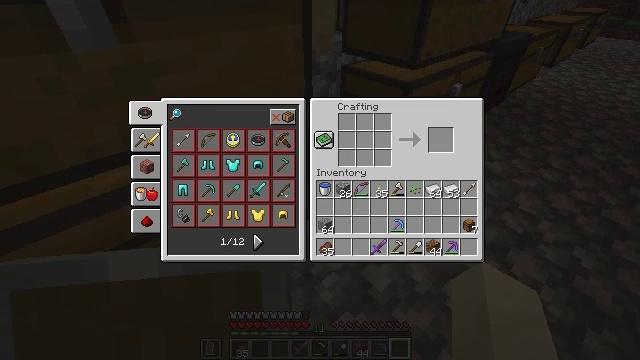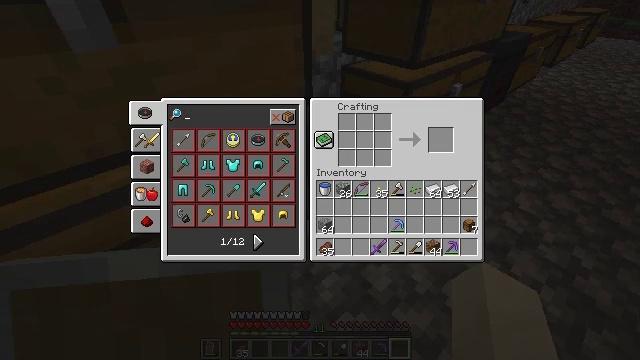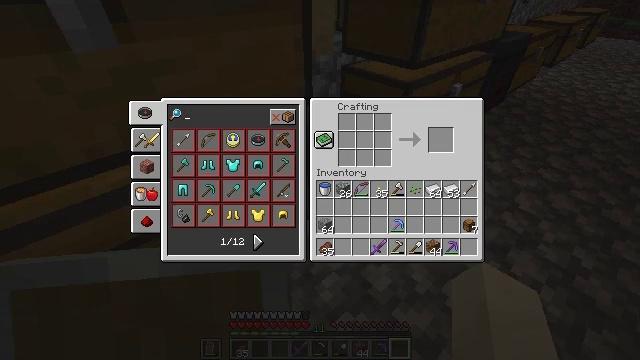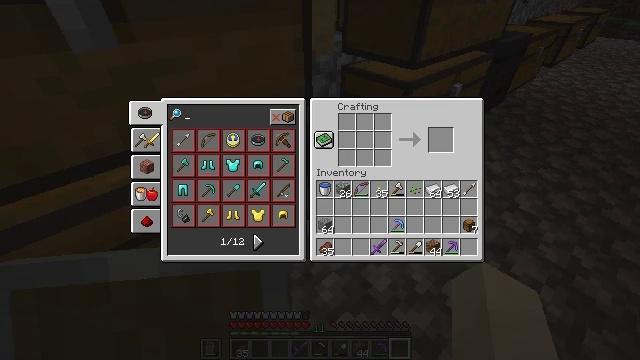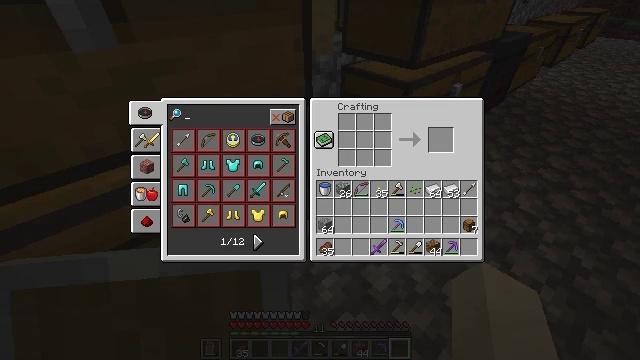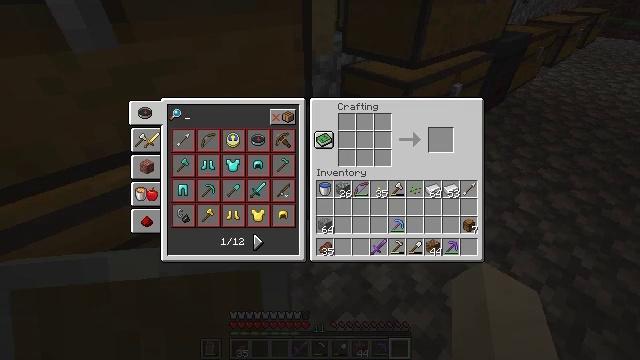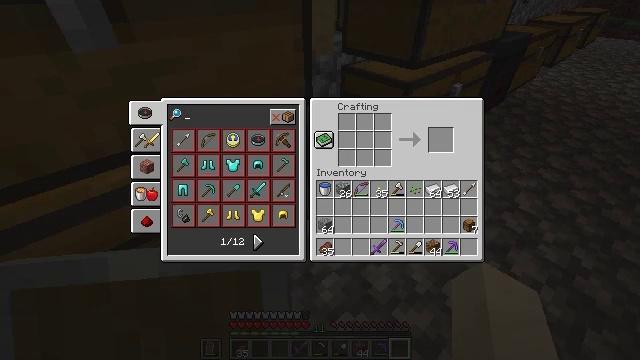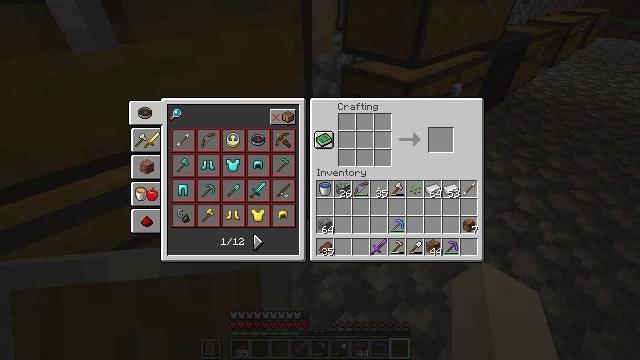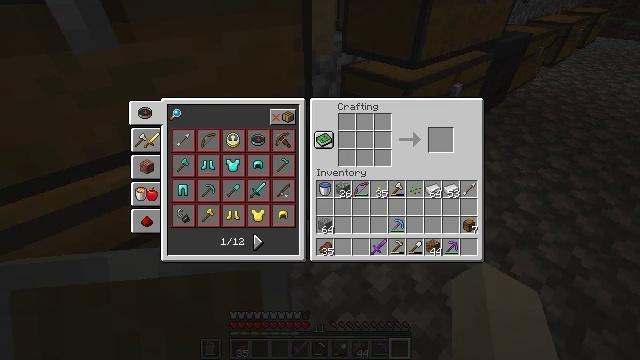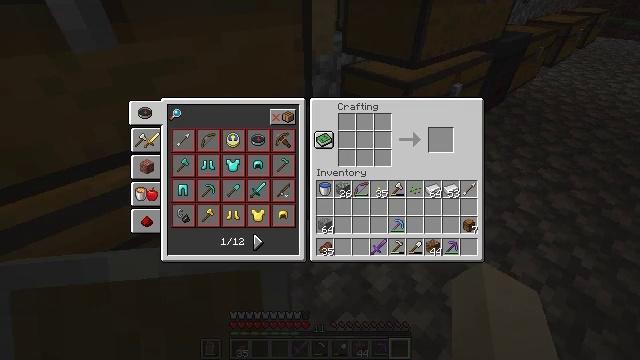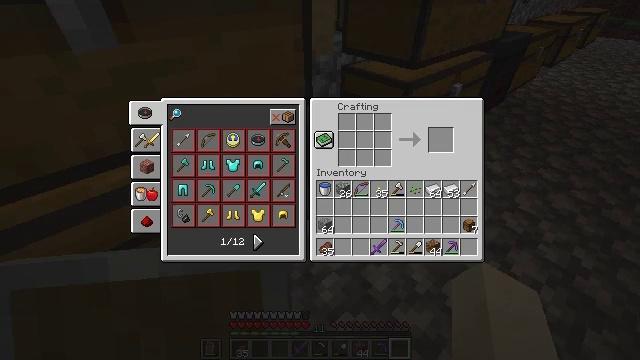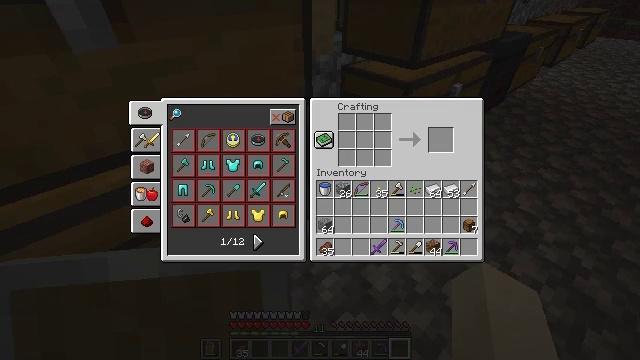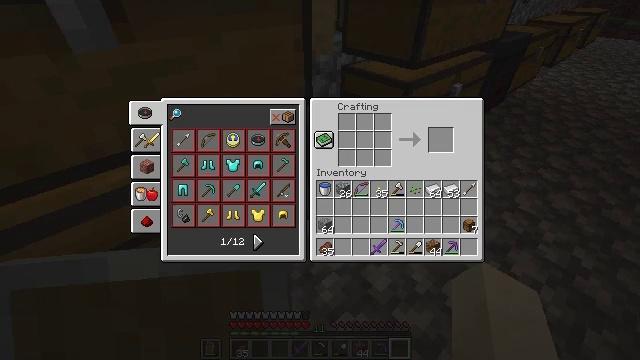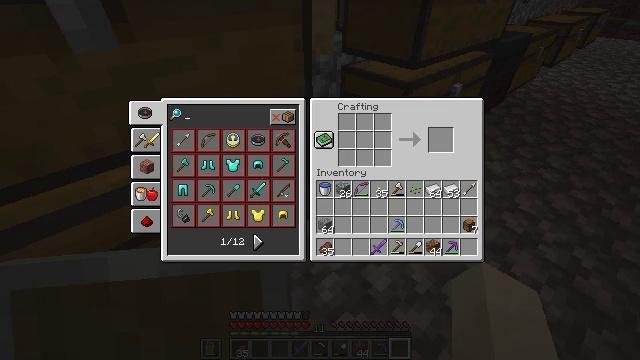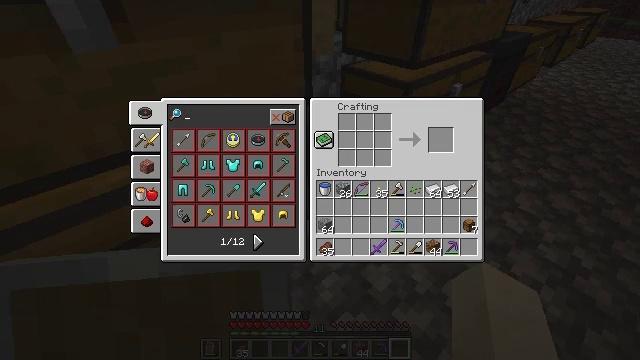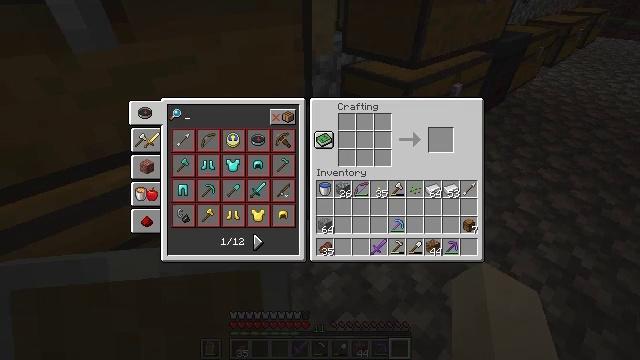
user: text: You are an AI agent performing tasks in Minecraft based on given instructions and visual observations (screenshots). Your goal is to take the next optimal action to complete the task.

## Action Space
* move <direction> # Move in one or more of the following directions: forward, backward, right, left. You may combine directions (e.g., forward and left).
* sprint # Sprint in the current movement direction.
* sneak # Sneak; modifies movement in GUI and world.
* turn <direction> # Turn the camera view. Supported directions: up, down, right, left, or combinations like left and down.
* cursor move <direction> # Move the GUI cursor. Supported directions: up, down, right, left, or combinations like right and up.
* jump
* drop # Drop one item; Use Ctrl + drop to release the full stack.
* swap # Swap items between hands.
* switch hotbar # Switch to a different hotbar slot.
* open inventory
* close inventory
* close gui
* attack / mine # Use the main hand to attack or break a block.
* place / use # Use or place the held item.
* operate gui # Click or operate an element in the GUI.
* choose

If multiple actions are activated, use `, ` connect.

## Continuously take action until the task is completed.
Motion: motion action
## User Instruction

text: Interact with the crafting table to craft a hopper.
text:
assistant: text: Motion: no_op
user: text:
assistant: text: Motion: no_op
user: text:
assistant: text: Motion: no_op
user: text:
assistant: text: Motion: no_op
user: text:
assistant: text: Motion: no_op
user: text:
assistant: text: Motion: no_op
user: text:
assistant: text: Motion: no_op
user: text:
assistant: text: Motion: no_op
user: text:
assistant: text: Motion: no_op
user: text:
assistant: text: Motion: no_op
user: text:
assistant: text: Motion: no_op
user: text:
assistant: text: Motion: no_op
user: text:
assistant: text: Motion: no_op
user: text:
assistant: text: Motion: no_op
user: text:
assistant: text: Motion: no_op
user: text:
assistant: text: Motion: no_op
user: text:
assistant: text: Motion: no_op
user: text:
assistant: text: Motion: no_op
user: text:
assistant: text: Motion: no_op
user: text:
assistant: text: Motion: no_op
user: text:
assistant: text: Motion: no_op
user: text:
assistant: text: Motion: no_op
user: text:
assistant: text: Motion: no_op
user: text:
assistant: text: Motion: no_op
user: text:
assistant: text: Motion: no_op
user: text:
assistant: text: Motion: no_op
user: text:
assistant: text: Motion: no_op
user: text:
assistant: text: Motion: no_op
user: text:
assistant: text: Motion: no_op
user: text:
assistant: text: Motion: no_op